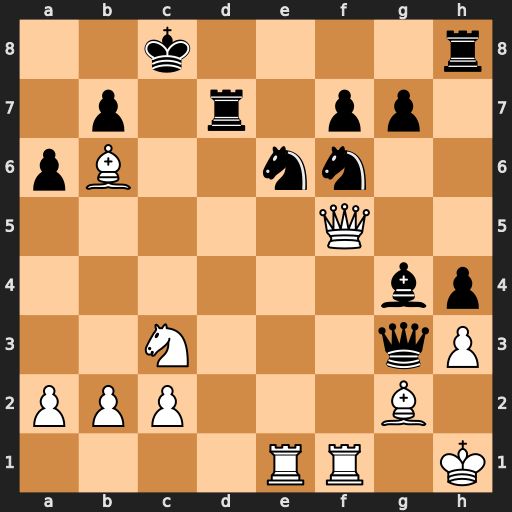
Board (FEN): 2k4r/1p1r1pp1/pB2nn2/5Q2/6bp/2N3qP/PPP3B1/4RR1K
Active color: w
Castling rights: -
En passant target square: -
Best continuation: hxg4 Nxg4 Bg1